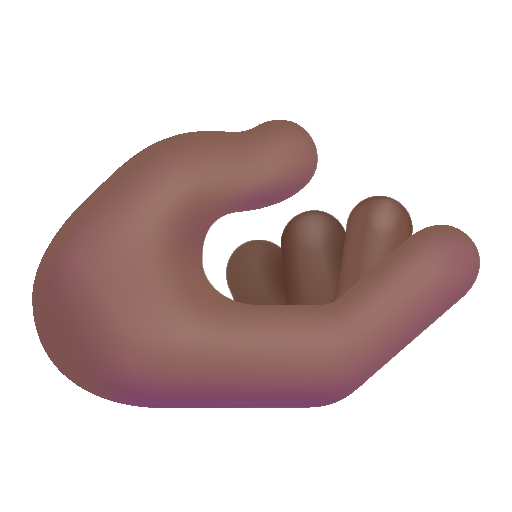
palm up hand color  dark